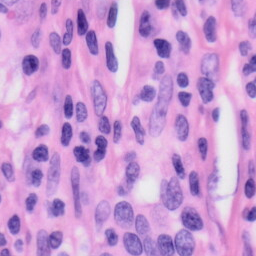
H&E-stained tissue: Skin